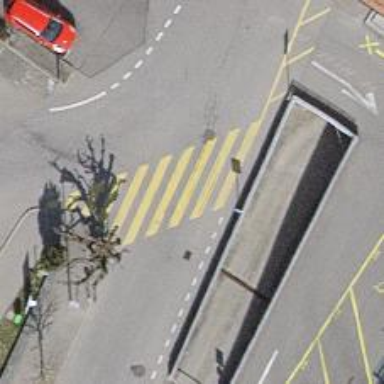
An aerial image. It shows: Zebra crossing on the road.